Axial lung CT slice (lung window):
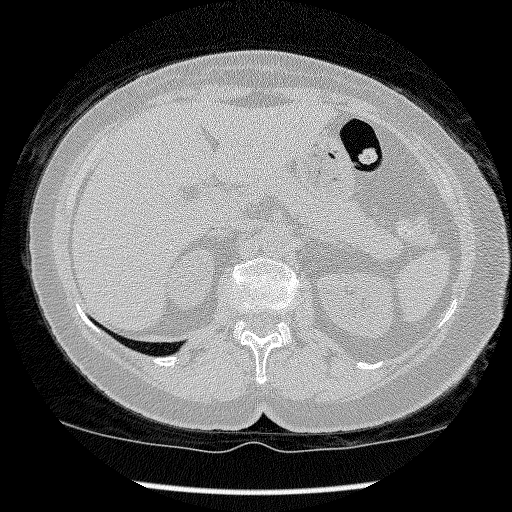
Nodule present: no